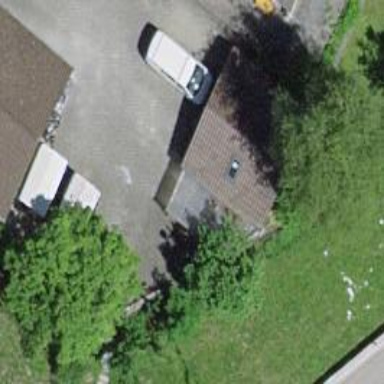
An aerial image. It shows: Garage.